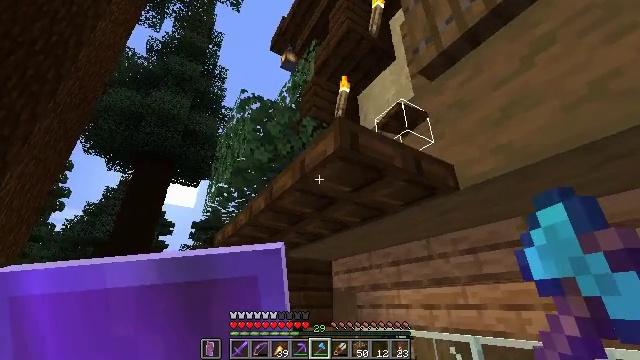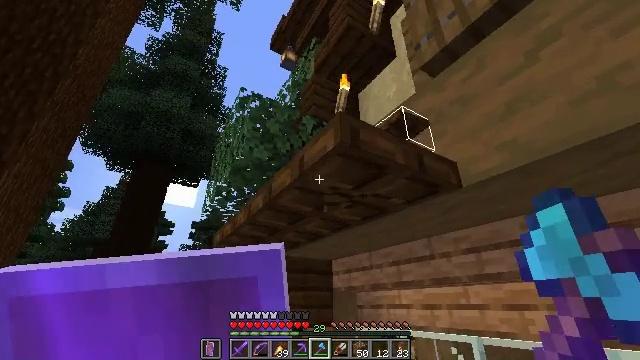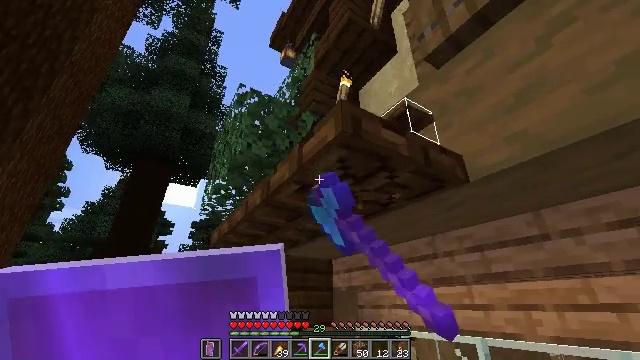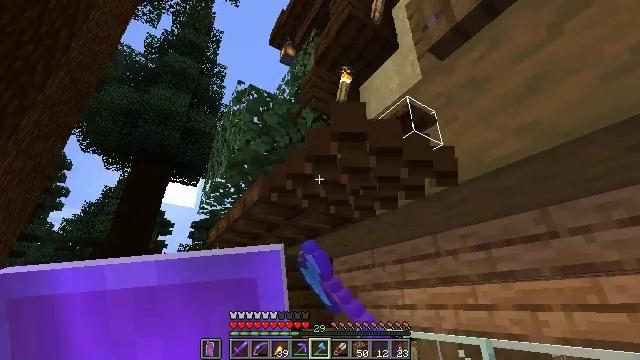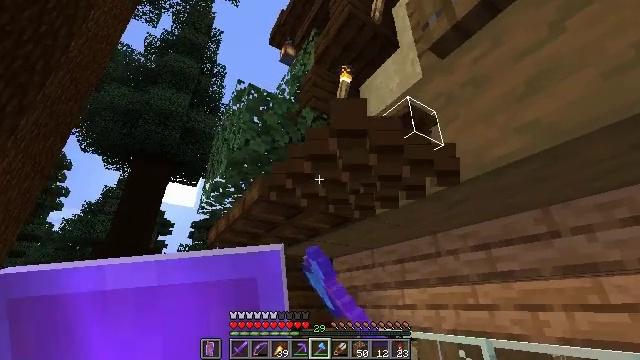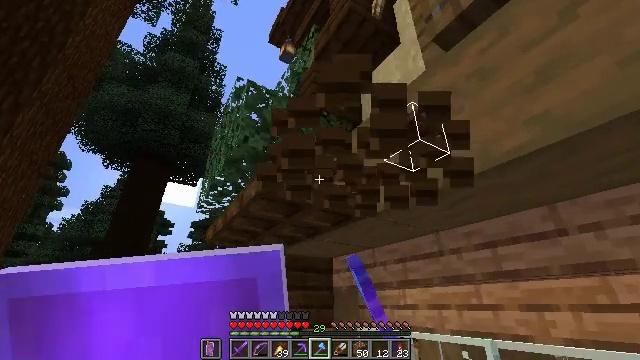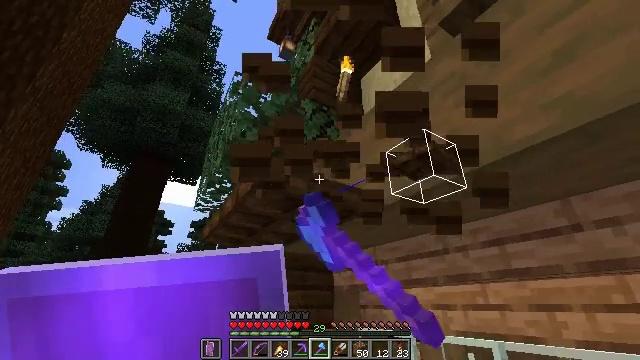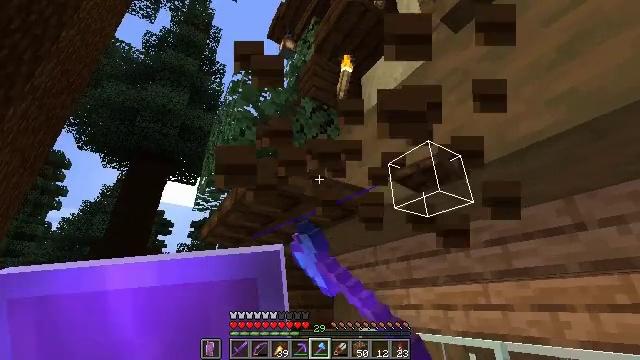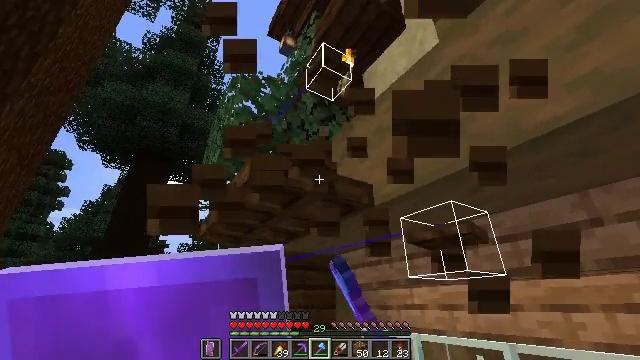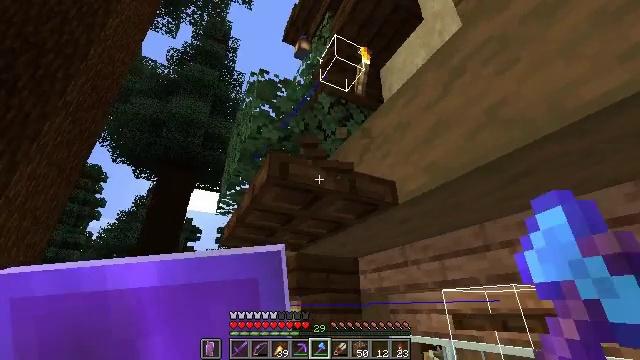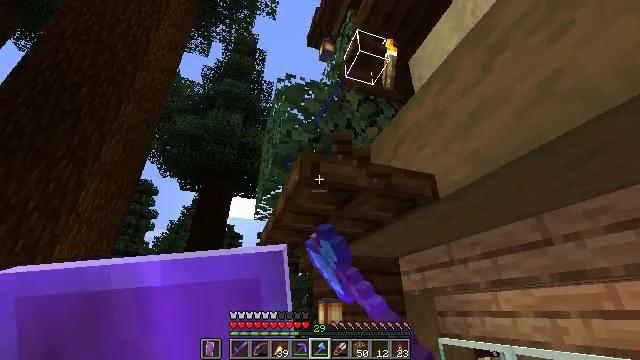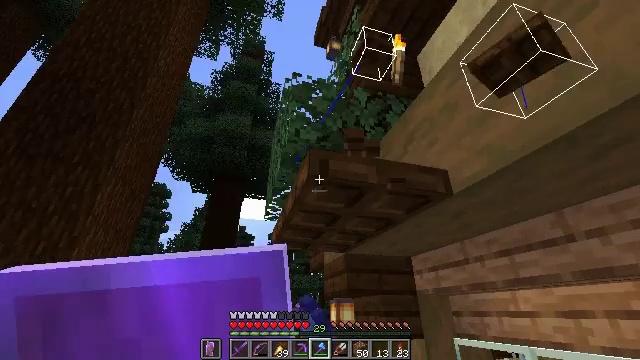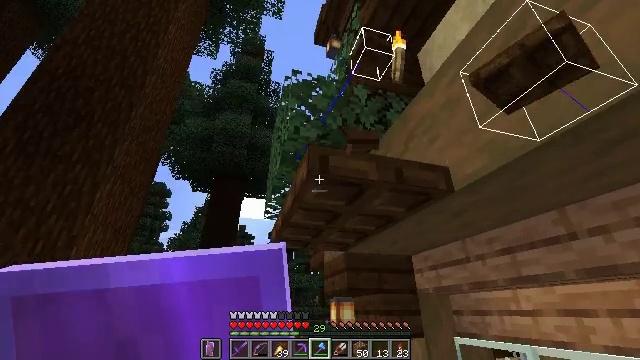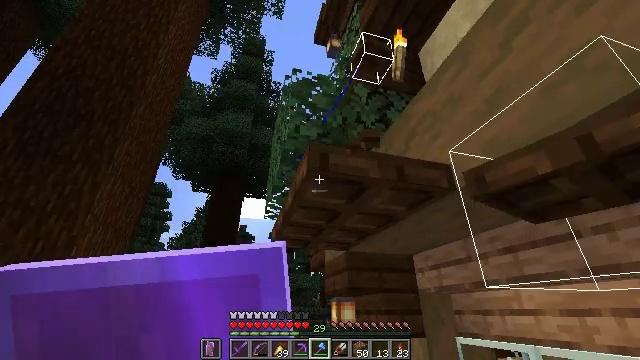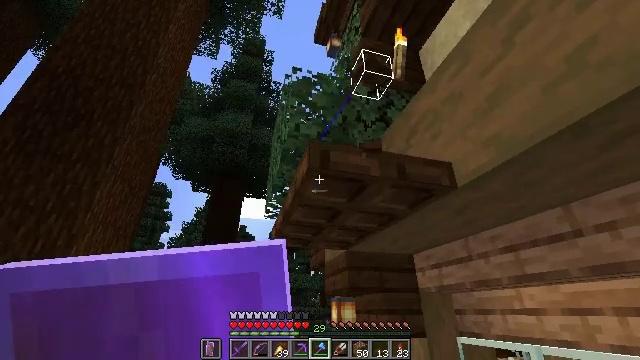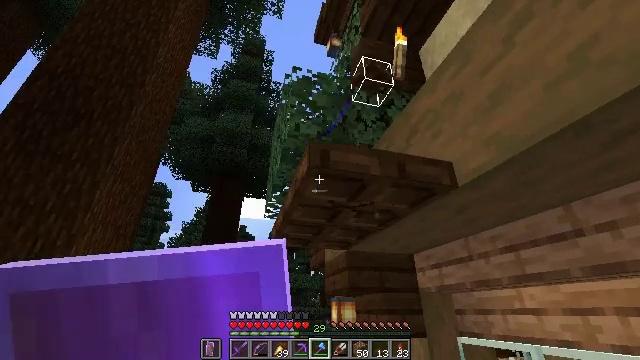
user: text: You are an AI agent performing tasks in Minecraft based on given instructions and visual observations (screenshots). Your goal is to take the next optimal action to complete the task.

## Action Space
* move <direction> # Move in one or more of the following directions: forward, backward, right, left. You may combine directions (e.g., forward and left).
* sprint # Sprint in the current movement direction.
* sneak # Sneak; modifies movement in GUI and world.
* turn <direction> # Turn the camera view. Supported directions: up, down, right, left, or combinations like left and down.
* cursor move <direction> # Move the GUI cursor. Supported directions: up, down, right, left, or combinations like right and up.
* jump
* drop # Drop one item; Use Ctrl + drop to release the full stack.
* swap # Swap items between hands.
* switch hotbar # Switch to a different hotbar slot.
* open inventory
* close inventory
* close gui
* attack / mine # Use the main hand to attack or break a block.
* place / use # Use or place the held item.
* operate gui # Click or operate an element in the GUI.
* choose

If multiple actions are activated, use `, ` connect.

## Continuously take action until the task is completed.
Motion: motion action
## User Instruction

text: Attack the dark oak trapdoor to remove it.
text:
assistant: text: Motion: move forward, sneak, attack / mine
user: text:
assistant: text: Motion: move forward, sneak, attack / mine
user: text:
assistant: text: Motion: move forward, sneak, attack / mine
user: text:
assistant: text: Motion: move forward, sneak, attack / mine
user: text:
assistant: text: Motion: move forward, sneak, attack / mine
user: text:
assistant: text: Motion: move forward, sneak, attack / mine
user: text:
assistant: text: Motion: move forward, sneak, attack / mine
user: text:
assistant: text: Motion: move forward, sneak, attack / mine
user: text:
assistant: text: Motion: move forward, sneak, turn left, attack / mine
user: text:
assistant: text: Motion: move forward, sneak, turn left
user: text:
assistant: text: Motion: sneak, turn left
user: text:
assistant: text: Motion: sneak
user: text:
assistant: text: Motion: sneak
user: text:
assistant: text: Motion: sneak
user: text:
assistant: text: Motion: move forward, sneak, attack / mine
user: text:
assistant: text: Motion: move forward, sneak, attack / mine
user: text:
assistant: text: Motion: move forward, sneak, attack / mine
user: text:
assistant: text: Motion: move forward, sneak, attack / mine
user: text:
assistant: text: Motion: move forward, sneak, attack / mine
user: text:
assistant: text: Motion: move forward, sneak, attack / mine
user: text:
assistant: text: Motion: move forward, sneak, attack / mine
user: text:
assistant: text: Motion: move forward, sneak, attack / mine
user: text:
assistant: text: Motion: move forward, sneak, turn left, attack / mine
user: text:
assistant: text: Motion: move forward, sneak, attack / mine
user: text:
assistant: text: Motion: move forward, sneak, turn left and down, attack / mine
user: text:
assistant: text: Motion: move forward, sneak, attack / mine
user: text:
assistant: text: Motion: move forward, sneak, attack / mine
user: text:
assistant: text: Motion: move forward, sneak, attack / mine
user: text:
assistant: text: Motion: move forward, sneak, attack / mine
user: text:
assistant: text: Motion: move forward, sneak, attack / mine